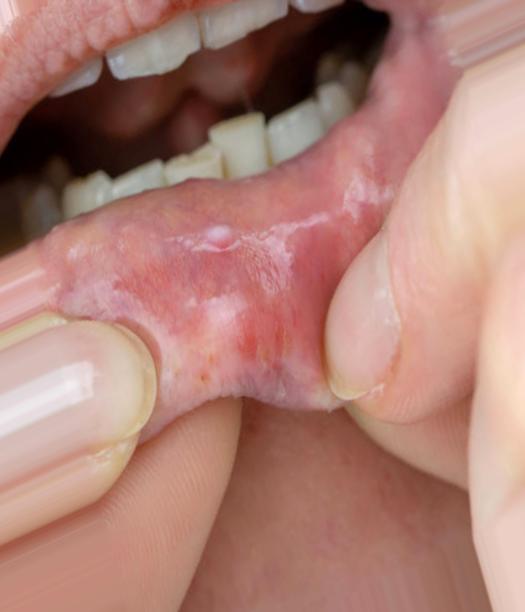
Condition: Mouth Ulcer